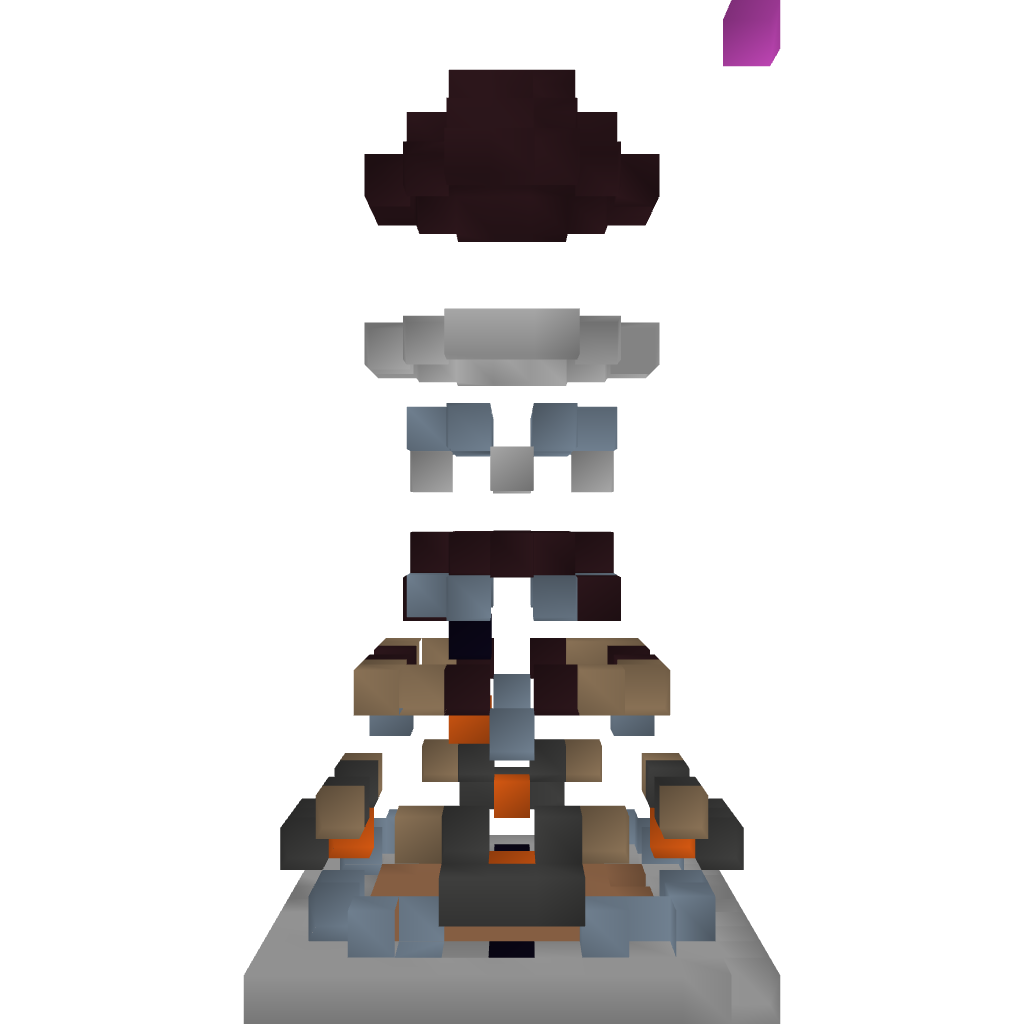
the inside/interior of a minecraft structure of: Lava Orb